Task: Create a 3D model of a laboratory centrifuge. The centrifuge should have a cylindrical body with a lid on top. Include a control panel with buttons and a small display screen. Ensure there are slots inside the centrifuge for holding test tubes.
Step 514:
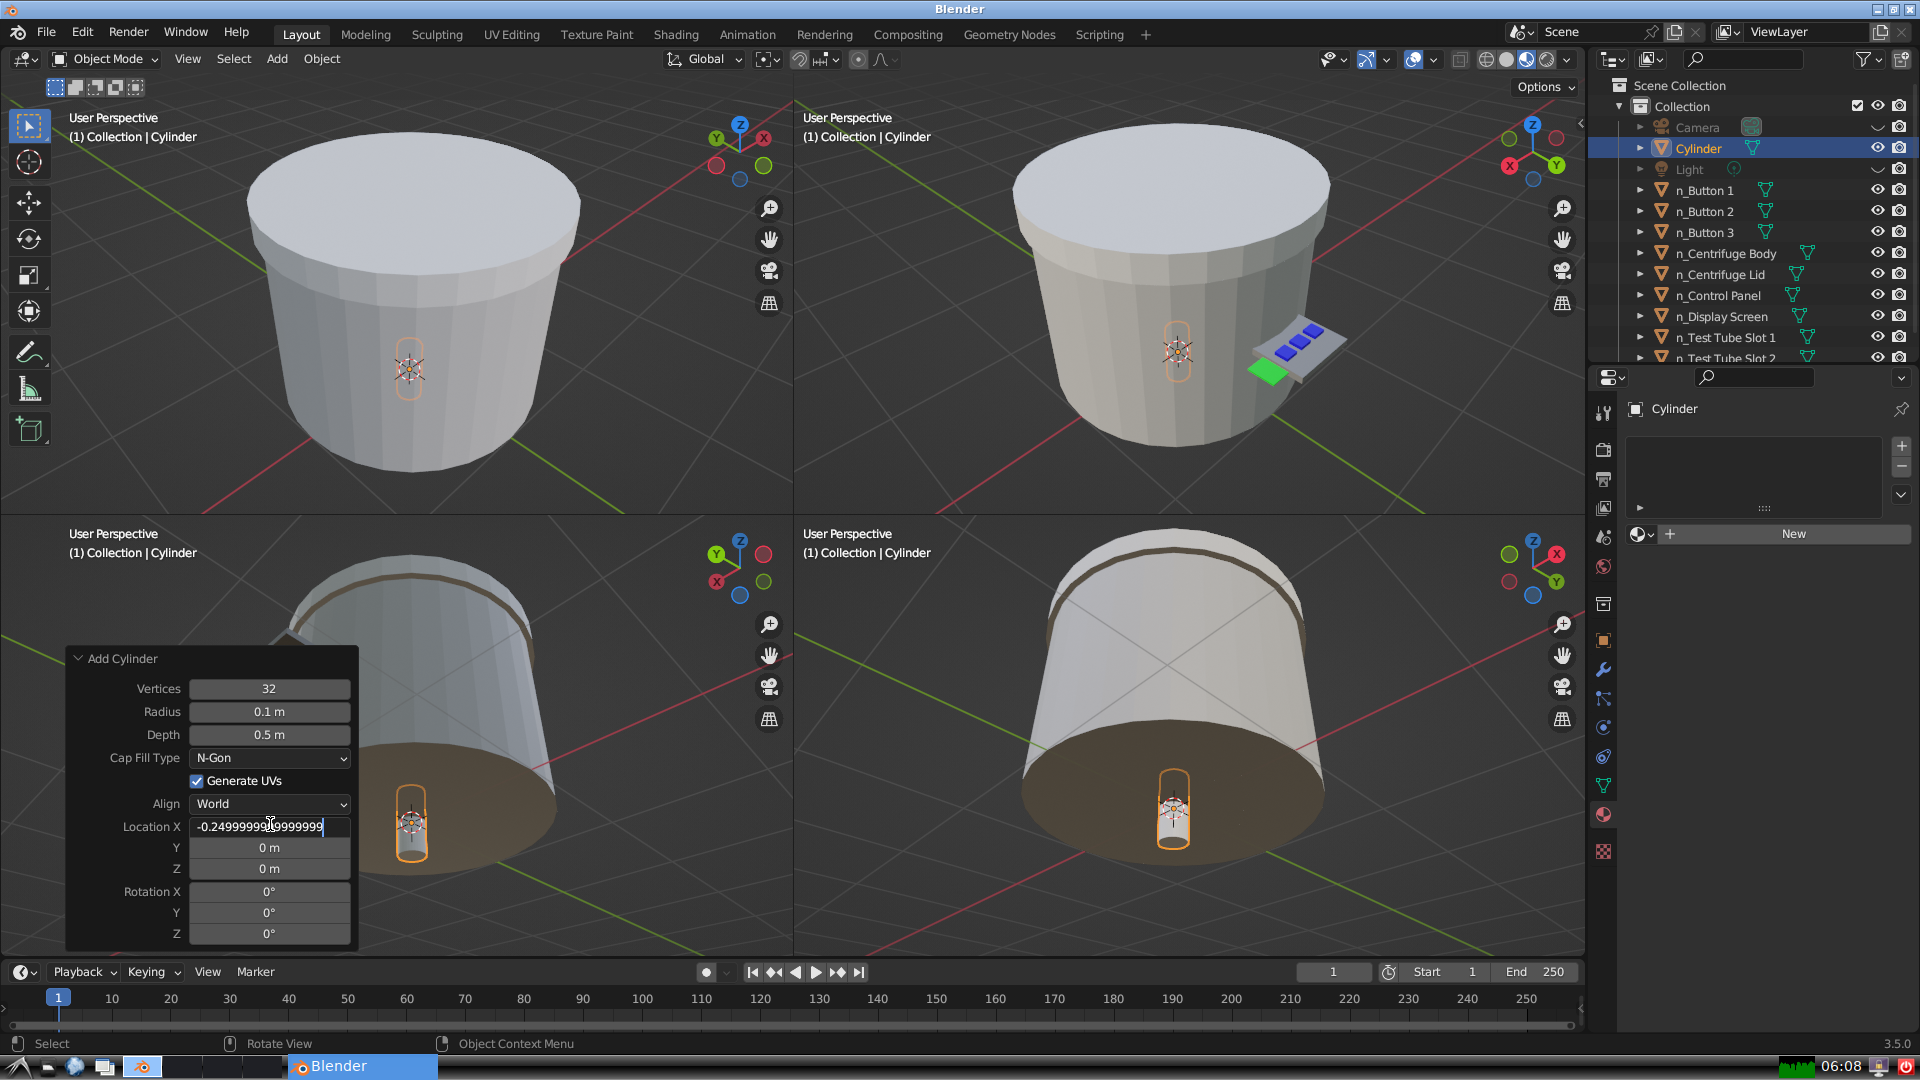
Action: {"key_press": ['Return']}